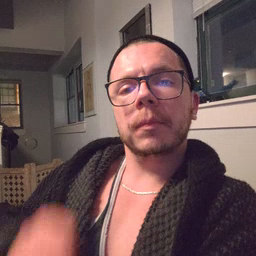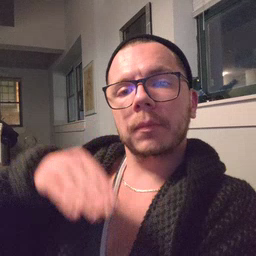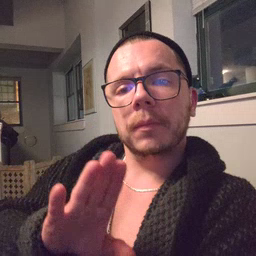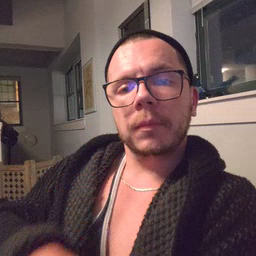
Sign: into